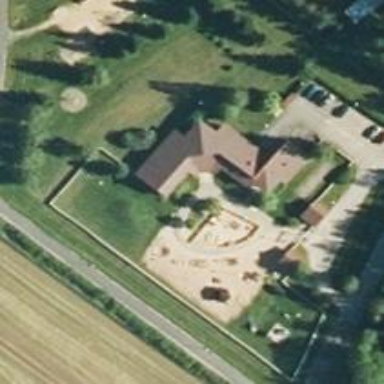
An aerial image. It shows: Kindergarten.